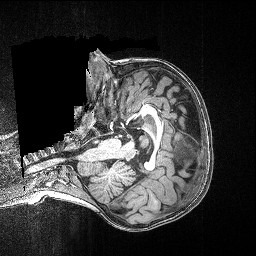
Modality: T1w
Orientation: axial